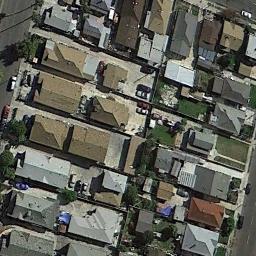
Label: residential